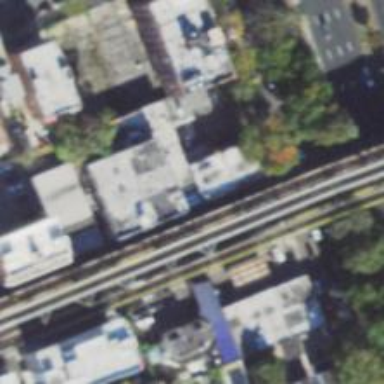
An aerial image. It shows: Bridge over electrified rail tracks leading to service yard.